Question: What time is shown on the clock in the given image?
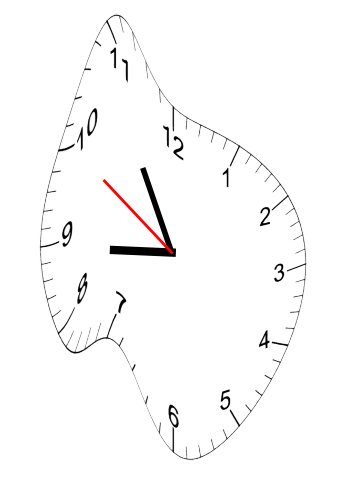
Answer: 08:54:50